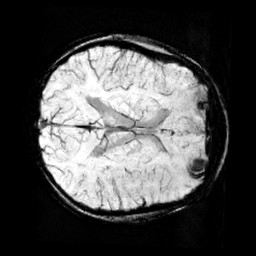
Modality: minIP
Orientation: axial
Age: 9
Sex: male
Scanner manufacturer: siemens
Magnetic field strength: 3 T
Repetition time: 0.027 s
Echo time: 0.02 s